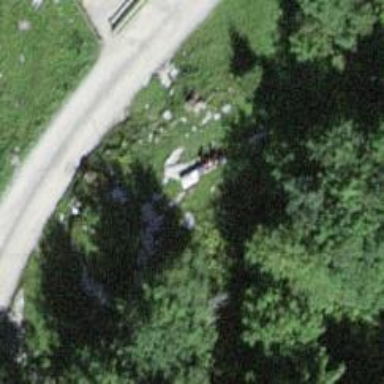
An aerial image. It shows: Bench.